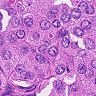
Metastatic tissue present: yes